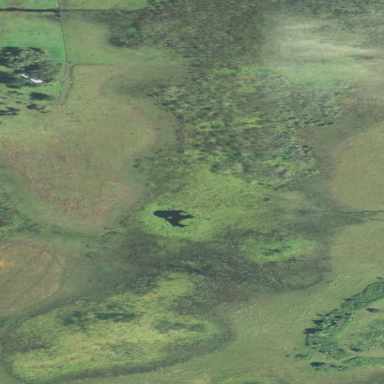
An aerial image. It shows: Marsh wetland.